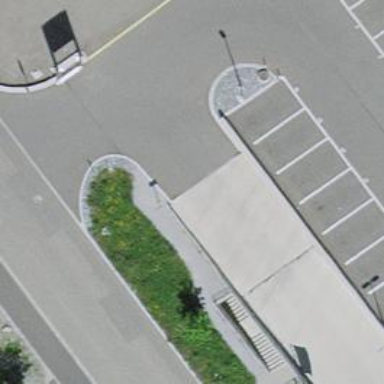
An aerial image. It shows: Parking entrance.